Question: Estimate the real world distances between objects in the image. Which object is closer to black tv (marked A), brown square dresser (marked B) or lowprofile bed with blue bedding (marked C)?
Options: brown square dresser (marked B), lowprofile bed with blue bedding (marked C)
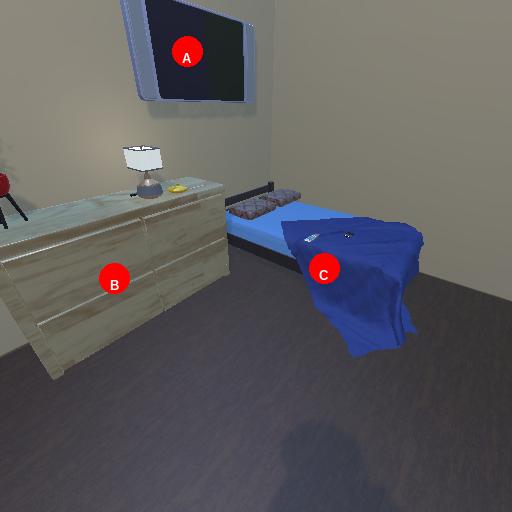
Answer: brown square dresser (marked B)